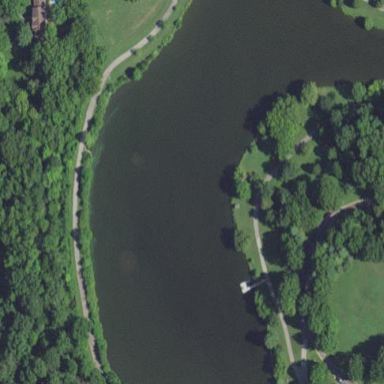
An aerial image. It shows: Serene lake.